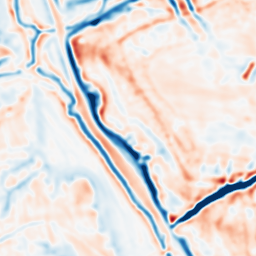
Category: multiscale
Decomposition family: dog
Decomposition parameters: sigma_low: 2
sigma_high: 5
Upsampling method: sinc_blackman
Upsampling parameters: scale: 4
kernel_size: 16
Upsampling scale: 4